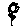
Label: flower